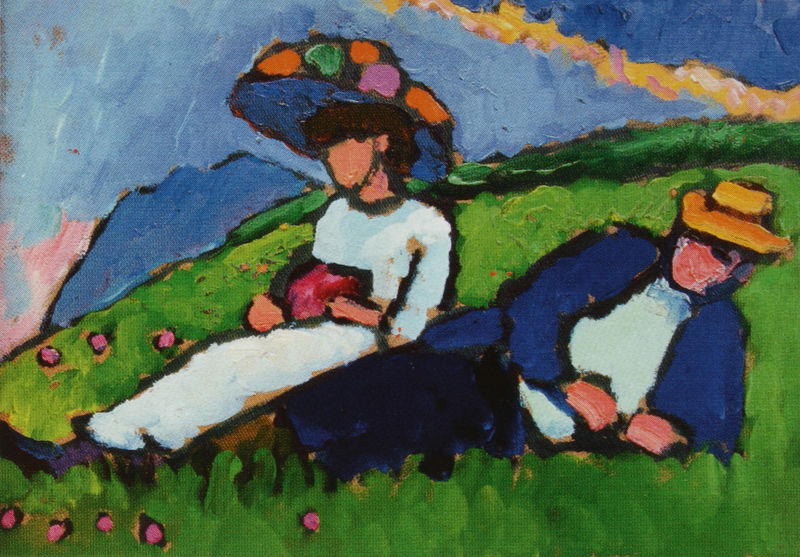
Titel: Jawlensky und Werefkin
Künstler: Gabriele Münter
Schlagwörter: berg, blau, hand, himmel, mann, weiß, gelb, grün, menschen, sitzen, blume, blumen, frau, grau, hut, kleid, orange, schwarz, gras, rot, schirm, sonnenschirm, wiese, expressionismus, hose, mensch, hügel, sonne, paar, rosa, reiter, liegen, ruhen, zwei, berge, gebirge, hang, farbe, lila, tag, naiv, pause, picknick, rast, strohhut, blumenwiese, anonymität, tasche, blauer reiter, wanderung, bergwiese, gabriele münter, münter, blauer, schwarzwald, sommerhut, bollenhut, smmer